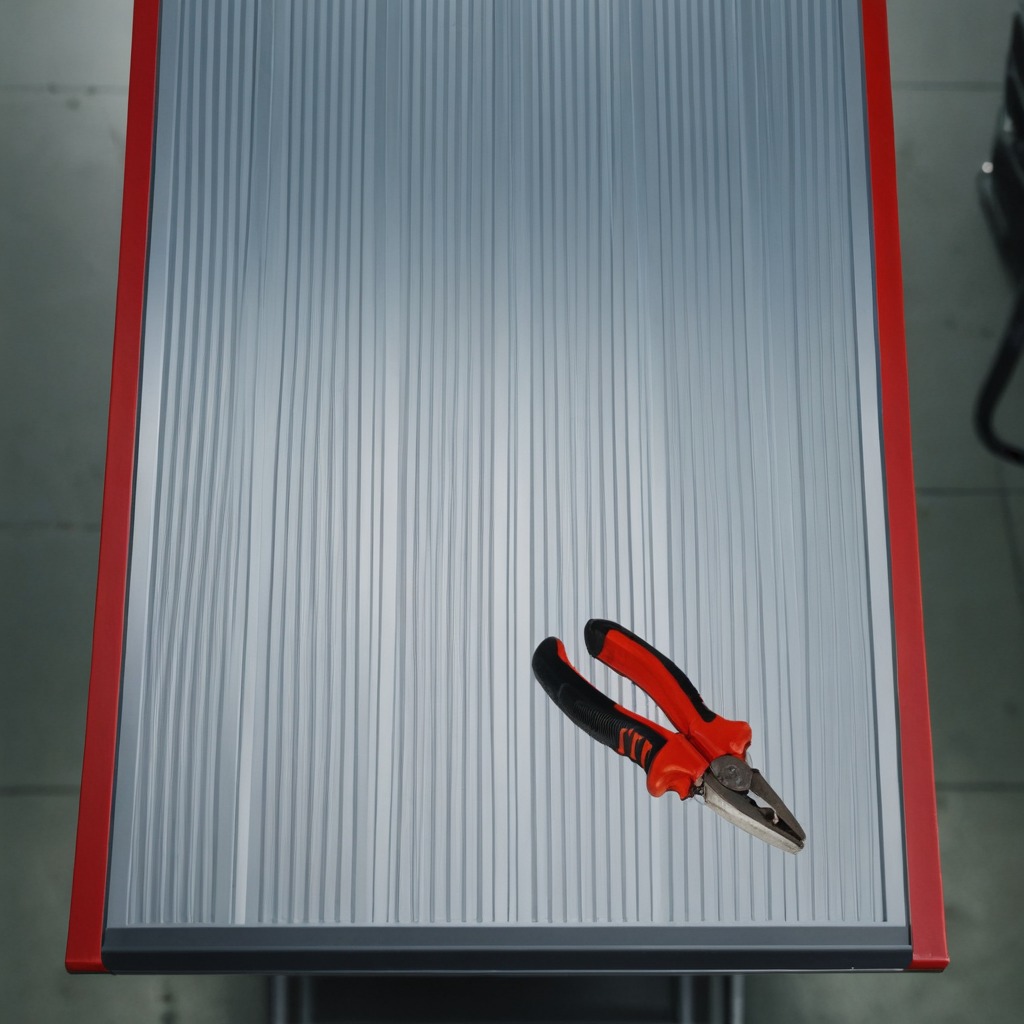
A plier is lying on a toolbox surface in an airplane hangar workshop.